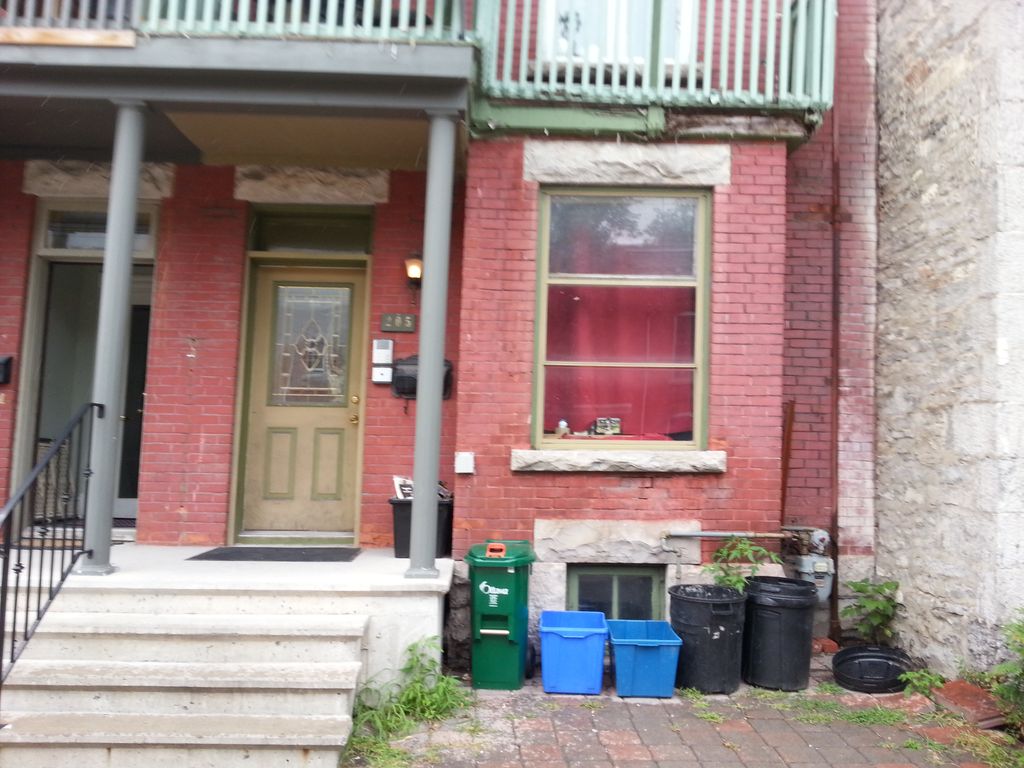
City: ottawa-gatineau